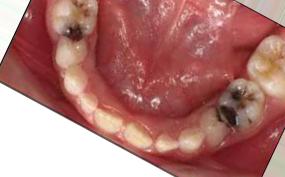
Condition: Caries